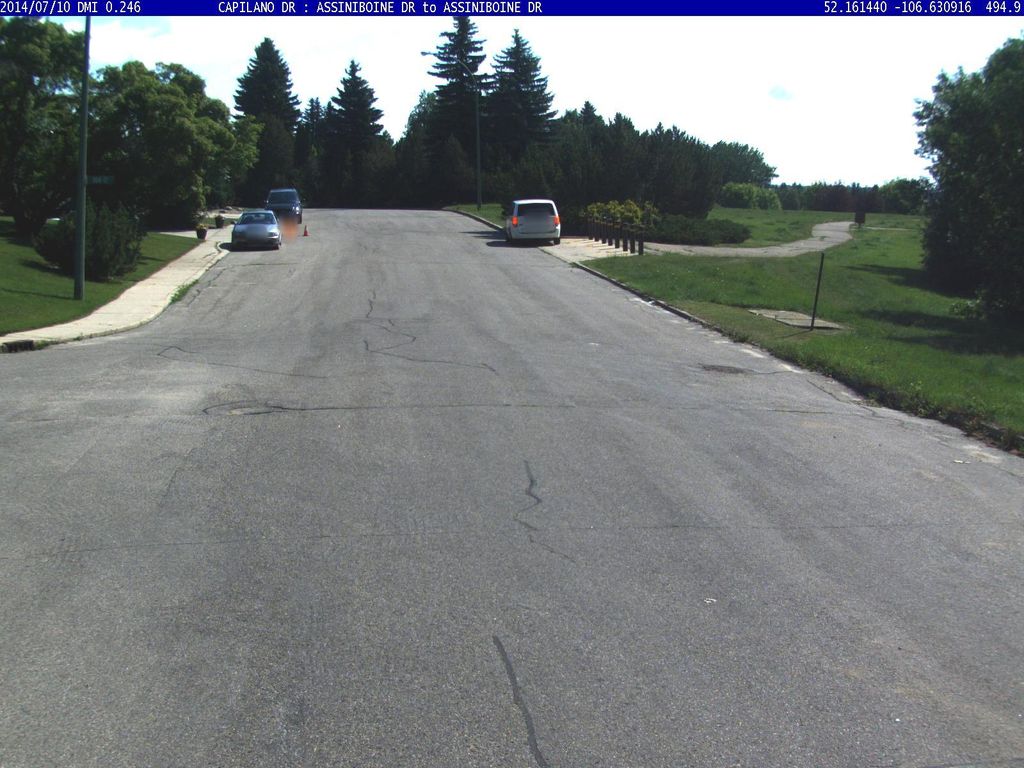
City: saskatoon